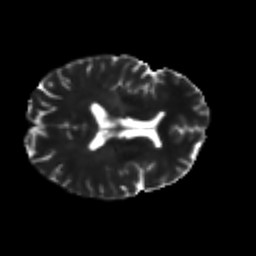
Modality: T2w
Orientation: axial
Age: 33
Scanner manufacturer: philips
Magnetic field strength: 3 T
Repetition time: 7.766 s
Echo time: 0.1224 s